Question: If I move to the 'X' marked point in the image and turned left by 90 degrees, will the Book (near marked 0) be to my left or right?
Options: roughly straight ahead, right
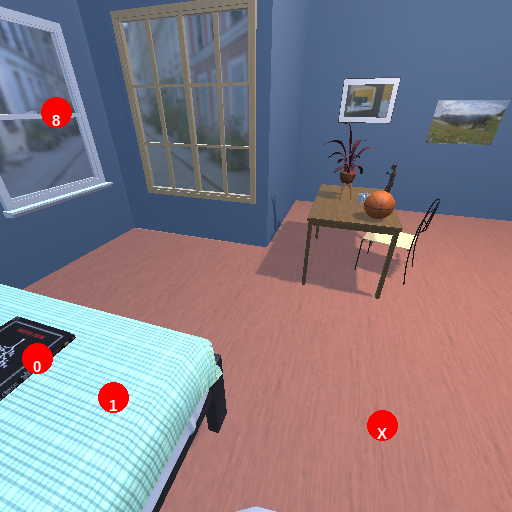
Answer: roughly straight ahead